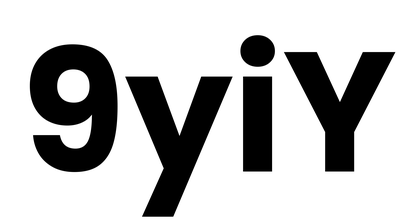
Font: Poppins-Bold